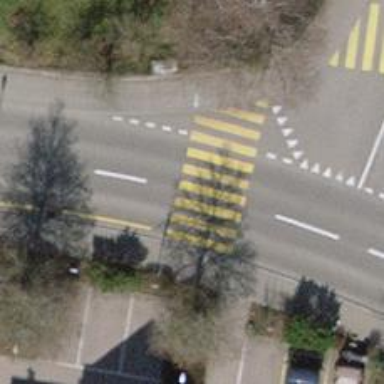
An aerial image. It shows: Uncontrolled crossing on the road.